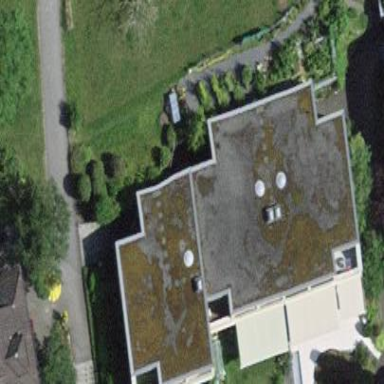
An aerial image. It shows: Terrace building.